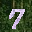
Label: 7